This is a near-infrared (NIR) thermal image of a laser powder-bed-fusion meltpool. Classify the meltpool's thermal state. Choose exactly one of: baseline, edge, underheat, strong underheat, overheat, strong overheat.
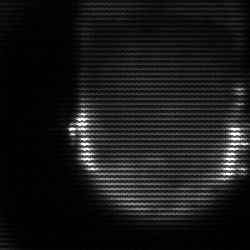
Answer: baseline